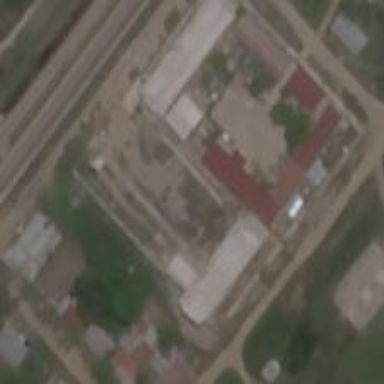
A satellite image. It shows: School.